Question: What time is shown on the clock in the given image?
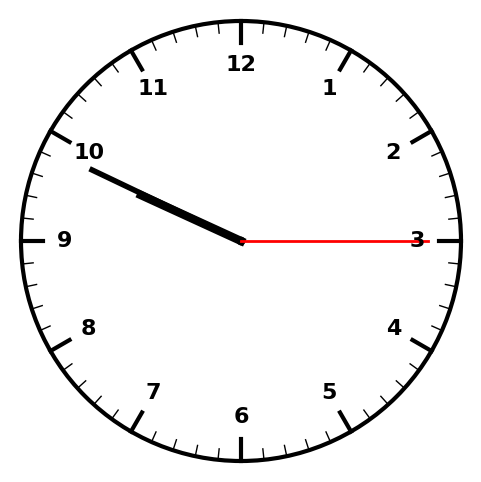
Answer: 09:49:15